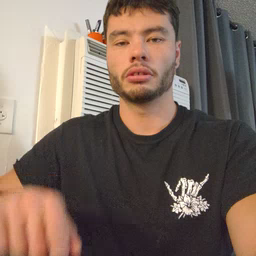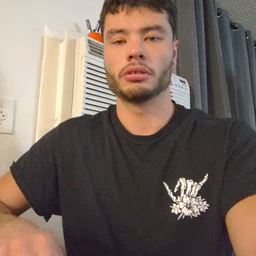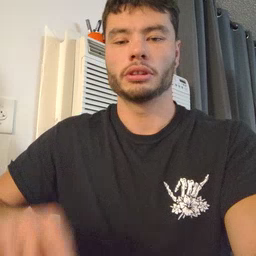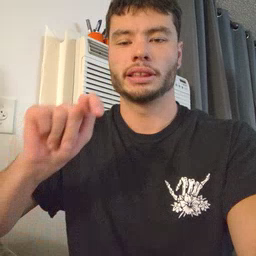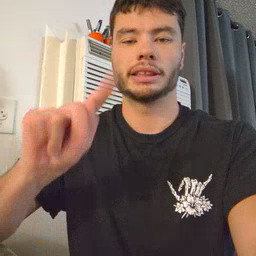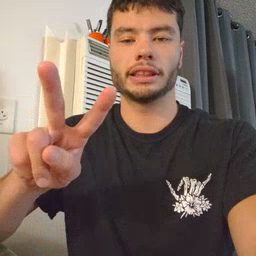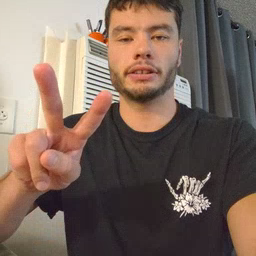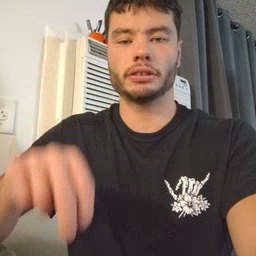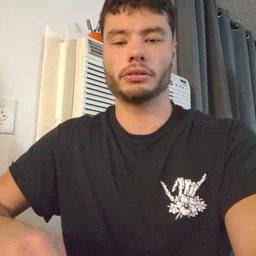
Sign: TV